Field crop: maize
Growth stage: 1
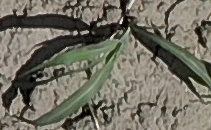
Species: sorghum